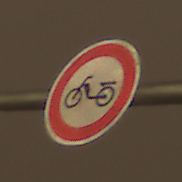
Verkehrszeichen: VerbotMofas
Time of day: Night
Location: Outdoor (Urban)
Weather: Overcast
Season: NotSpecified
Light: Artificial